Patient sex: M
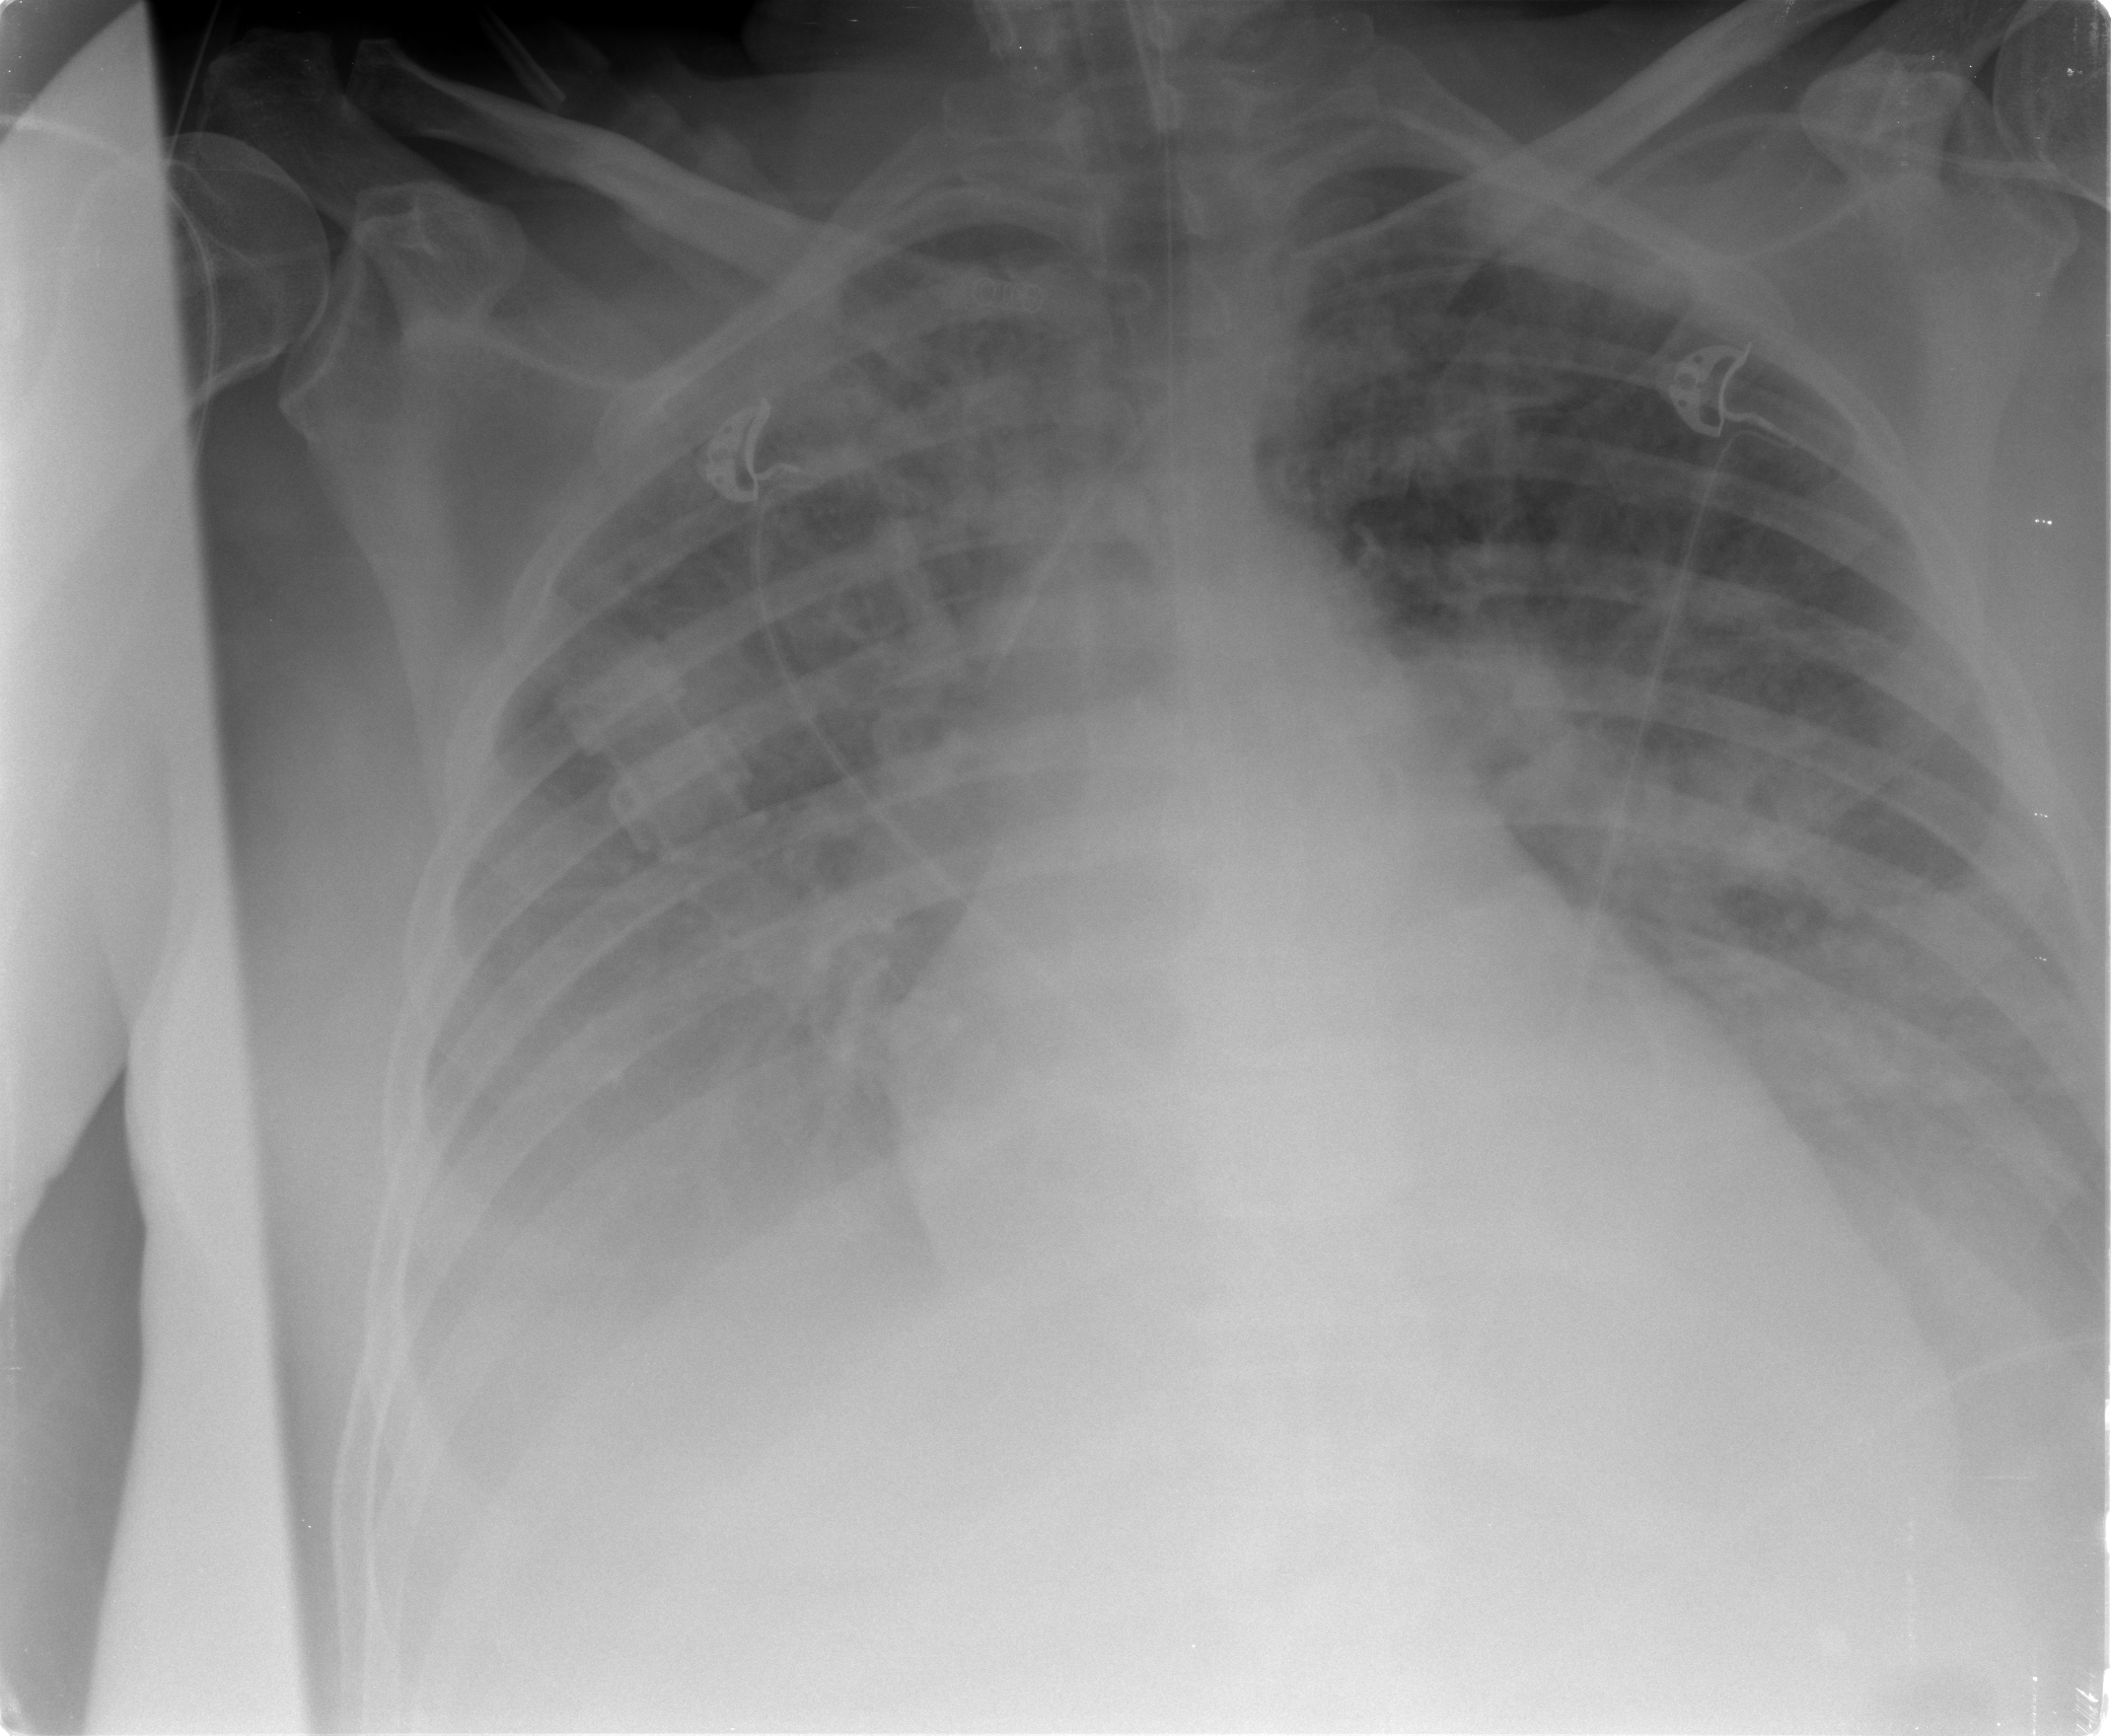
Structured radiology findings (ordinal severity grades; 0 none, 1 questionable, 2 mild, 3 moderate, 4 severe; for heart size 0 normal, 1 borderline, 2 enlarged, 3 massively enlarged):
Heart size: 3
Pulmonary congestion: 3
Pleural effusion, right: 2
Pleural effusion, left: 2
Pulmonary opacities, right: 3
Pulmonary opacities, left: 3
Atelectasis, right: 3
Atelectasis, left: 3